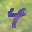
Label: 4